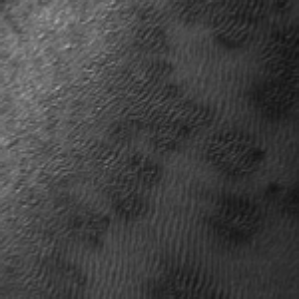
Label: frost